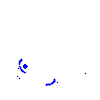
Particle: pion